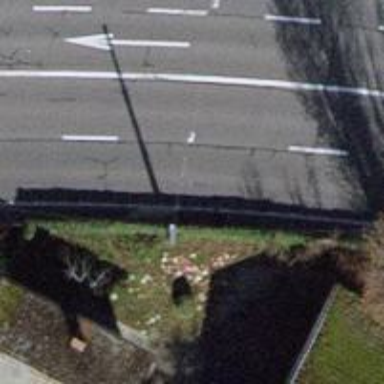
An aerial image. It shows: Wall barrier.